Interaction volume radius: 5 \u00c5
Interaction volume height: 10 \u00c5
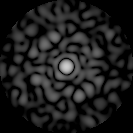
Disorder parameter: 0.8501